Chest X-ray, AP view. Patient: 70 years old, sex M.
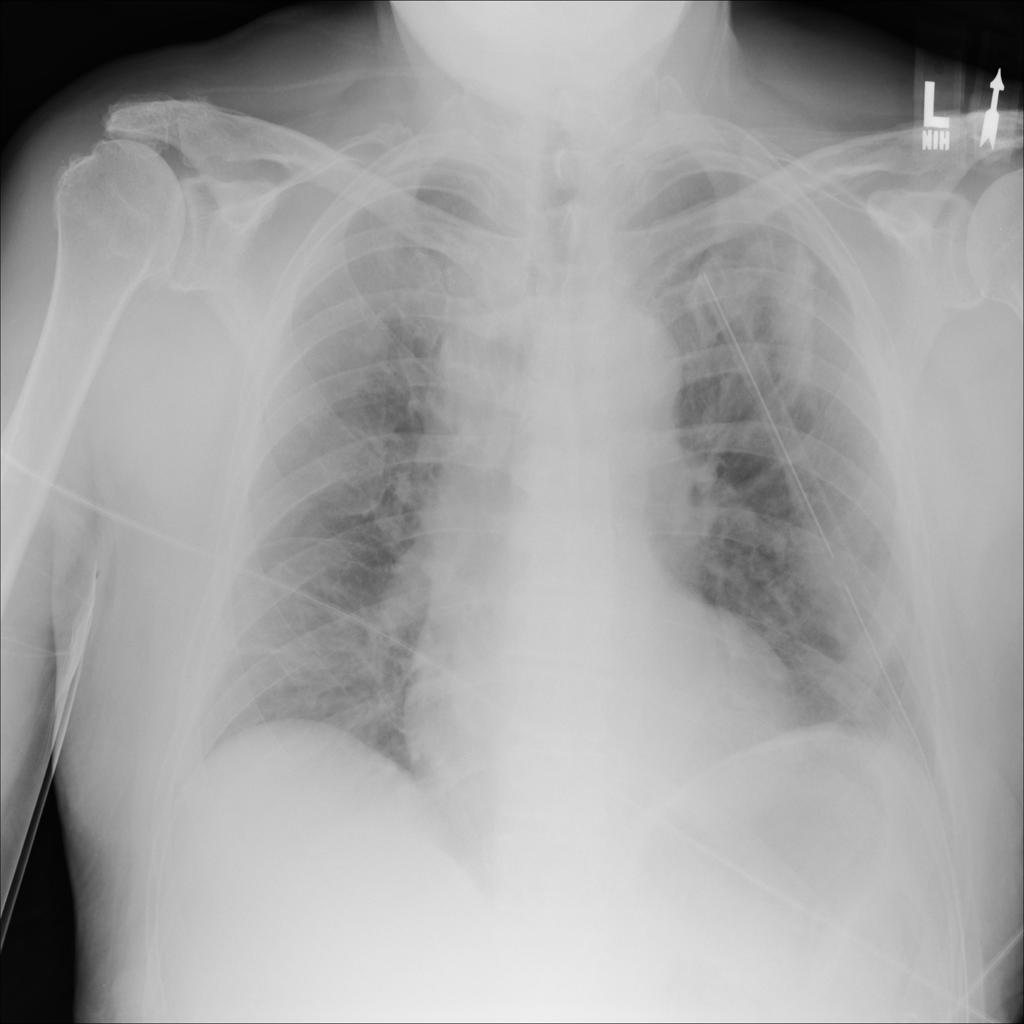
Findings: No Finding